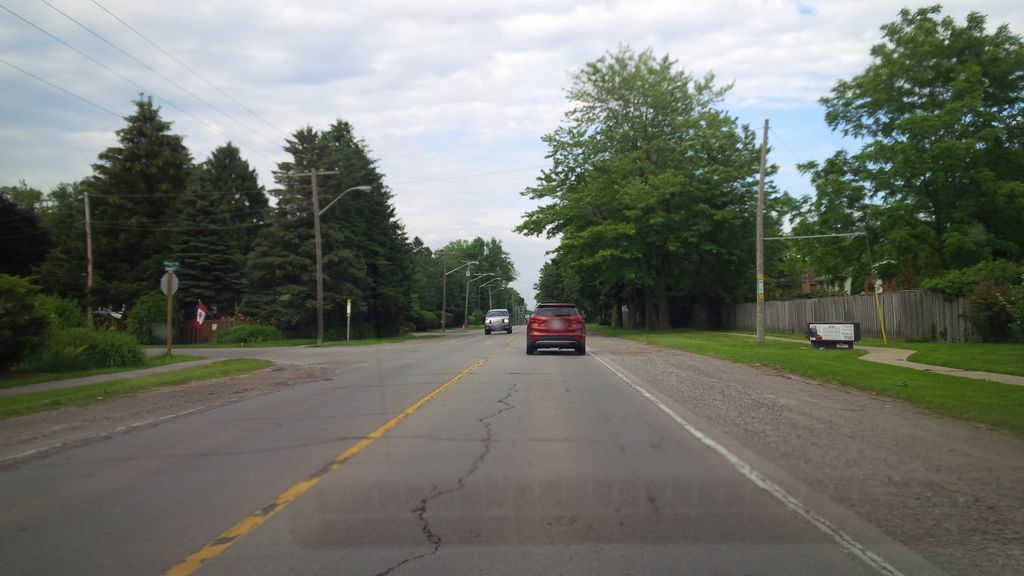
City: hamilton